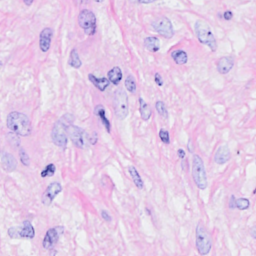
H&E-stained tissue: Breast